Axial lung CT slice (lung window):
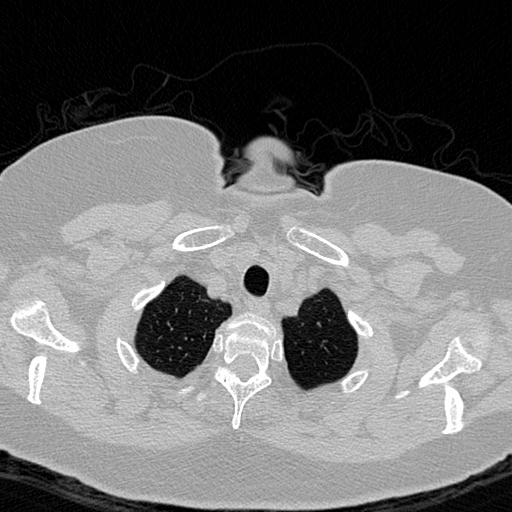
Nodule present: no